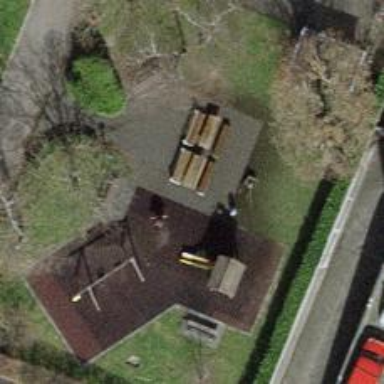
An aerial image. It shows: Playground area for leisure land.